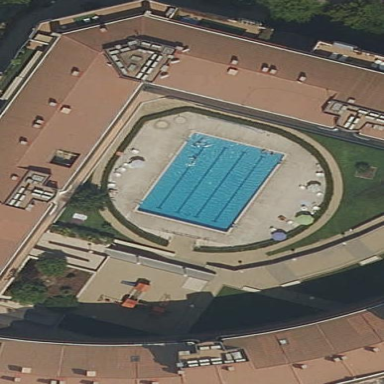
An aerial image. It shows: Swimming pool located in leisure land.